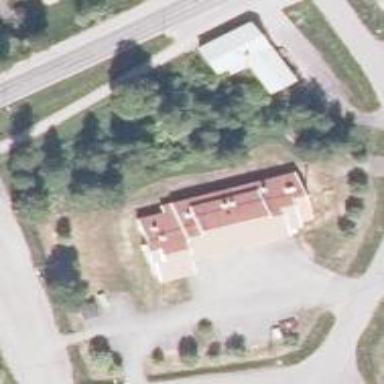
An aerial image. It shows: Fire station.